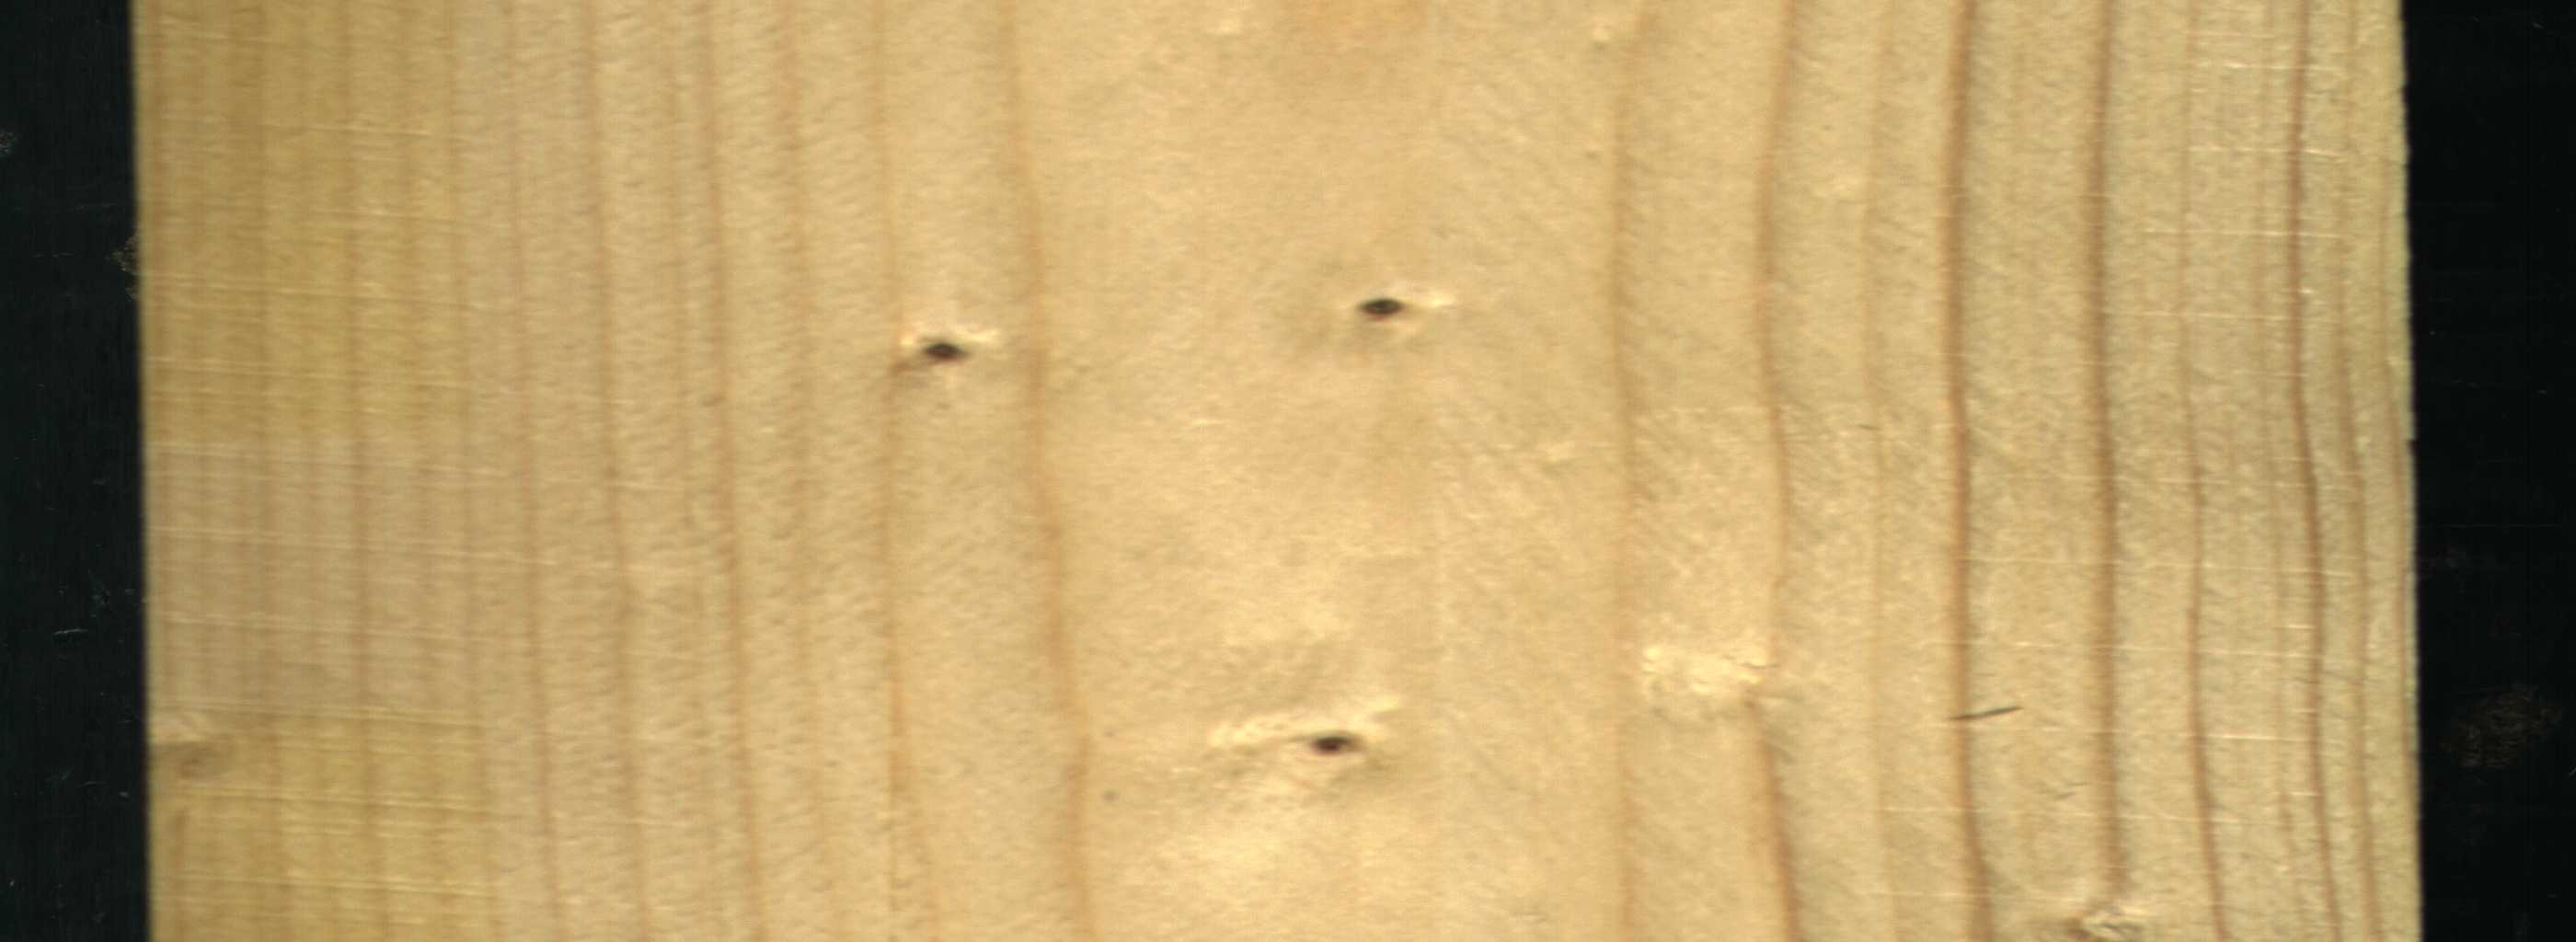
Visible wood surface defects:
Live_Knot
Live_Knot
Live_Knot